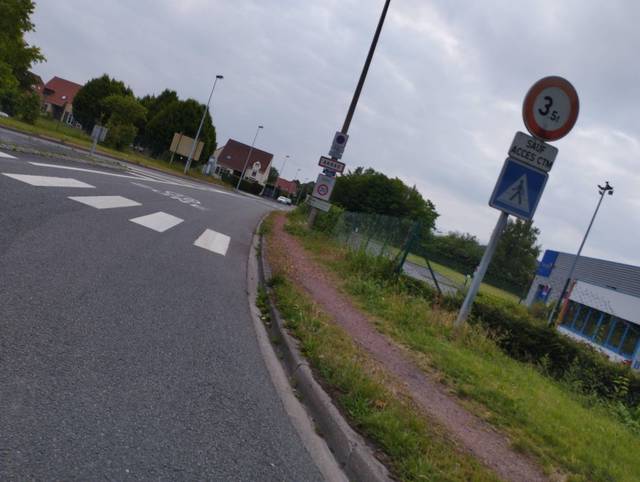
Region: France
Coordinates: 50.288, 2.801